Question: Someone mentionned me sikuli <URL> seems great.
I just try to go to yahoo with google chrome and it fails to paste the url at step 6 why ?

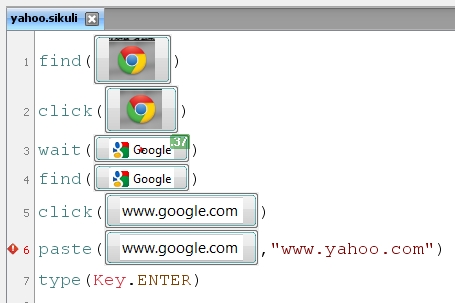
Answer: If you perfrom a mouse click on the textfield with www.google.com in it, it will be marked with blue and so the picture changes. This means that the paste operation will fail because it cant find the picture in your screen.
In this case it would be better to just skip the image and paste it directly after the mouse click.
'''
find("icon.png")
click("icon.png")
wait("textfield.png")
find("textfield.png" )
click("textfield.png" )
paste("yahoo.com")
type(Key.ENTER)
'''
Hope this solves your problem.